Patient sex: F
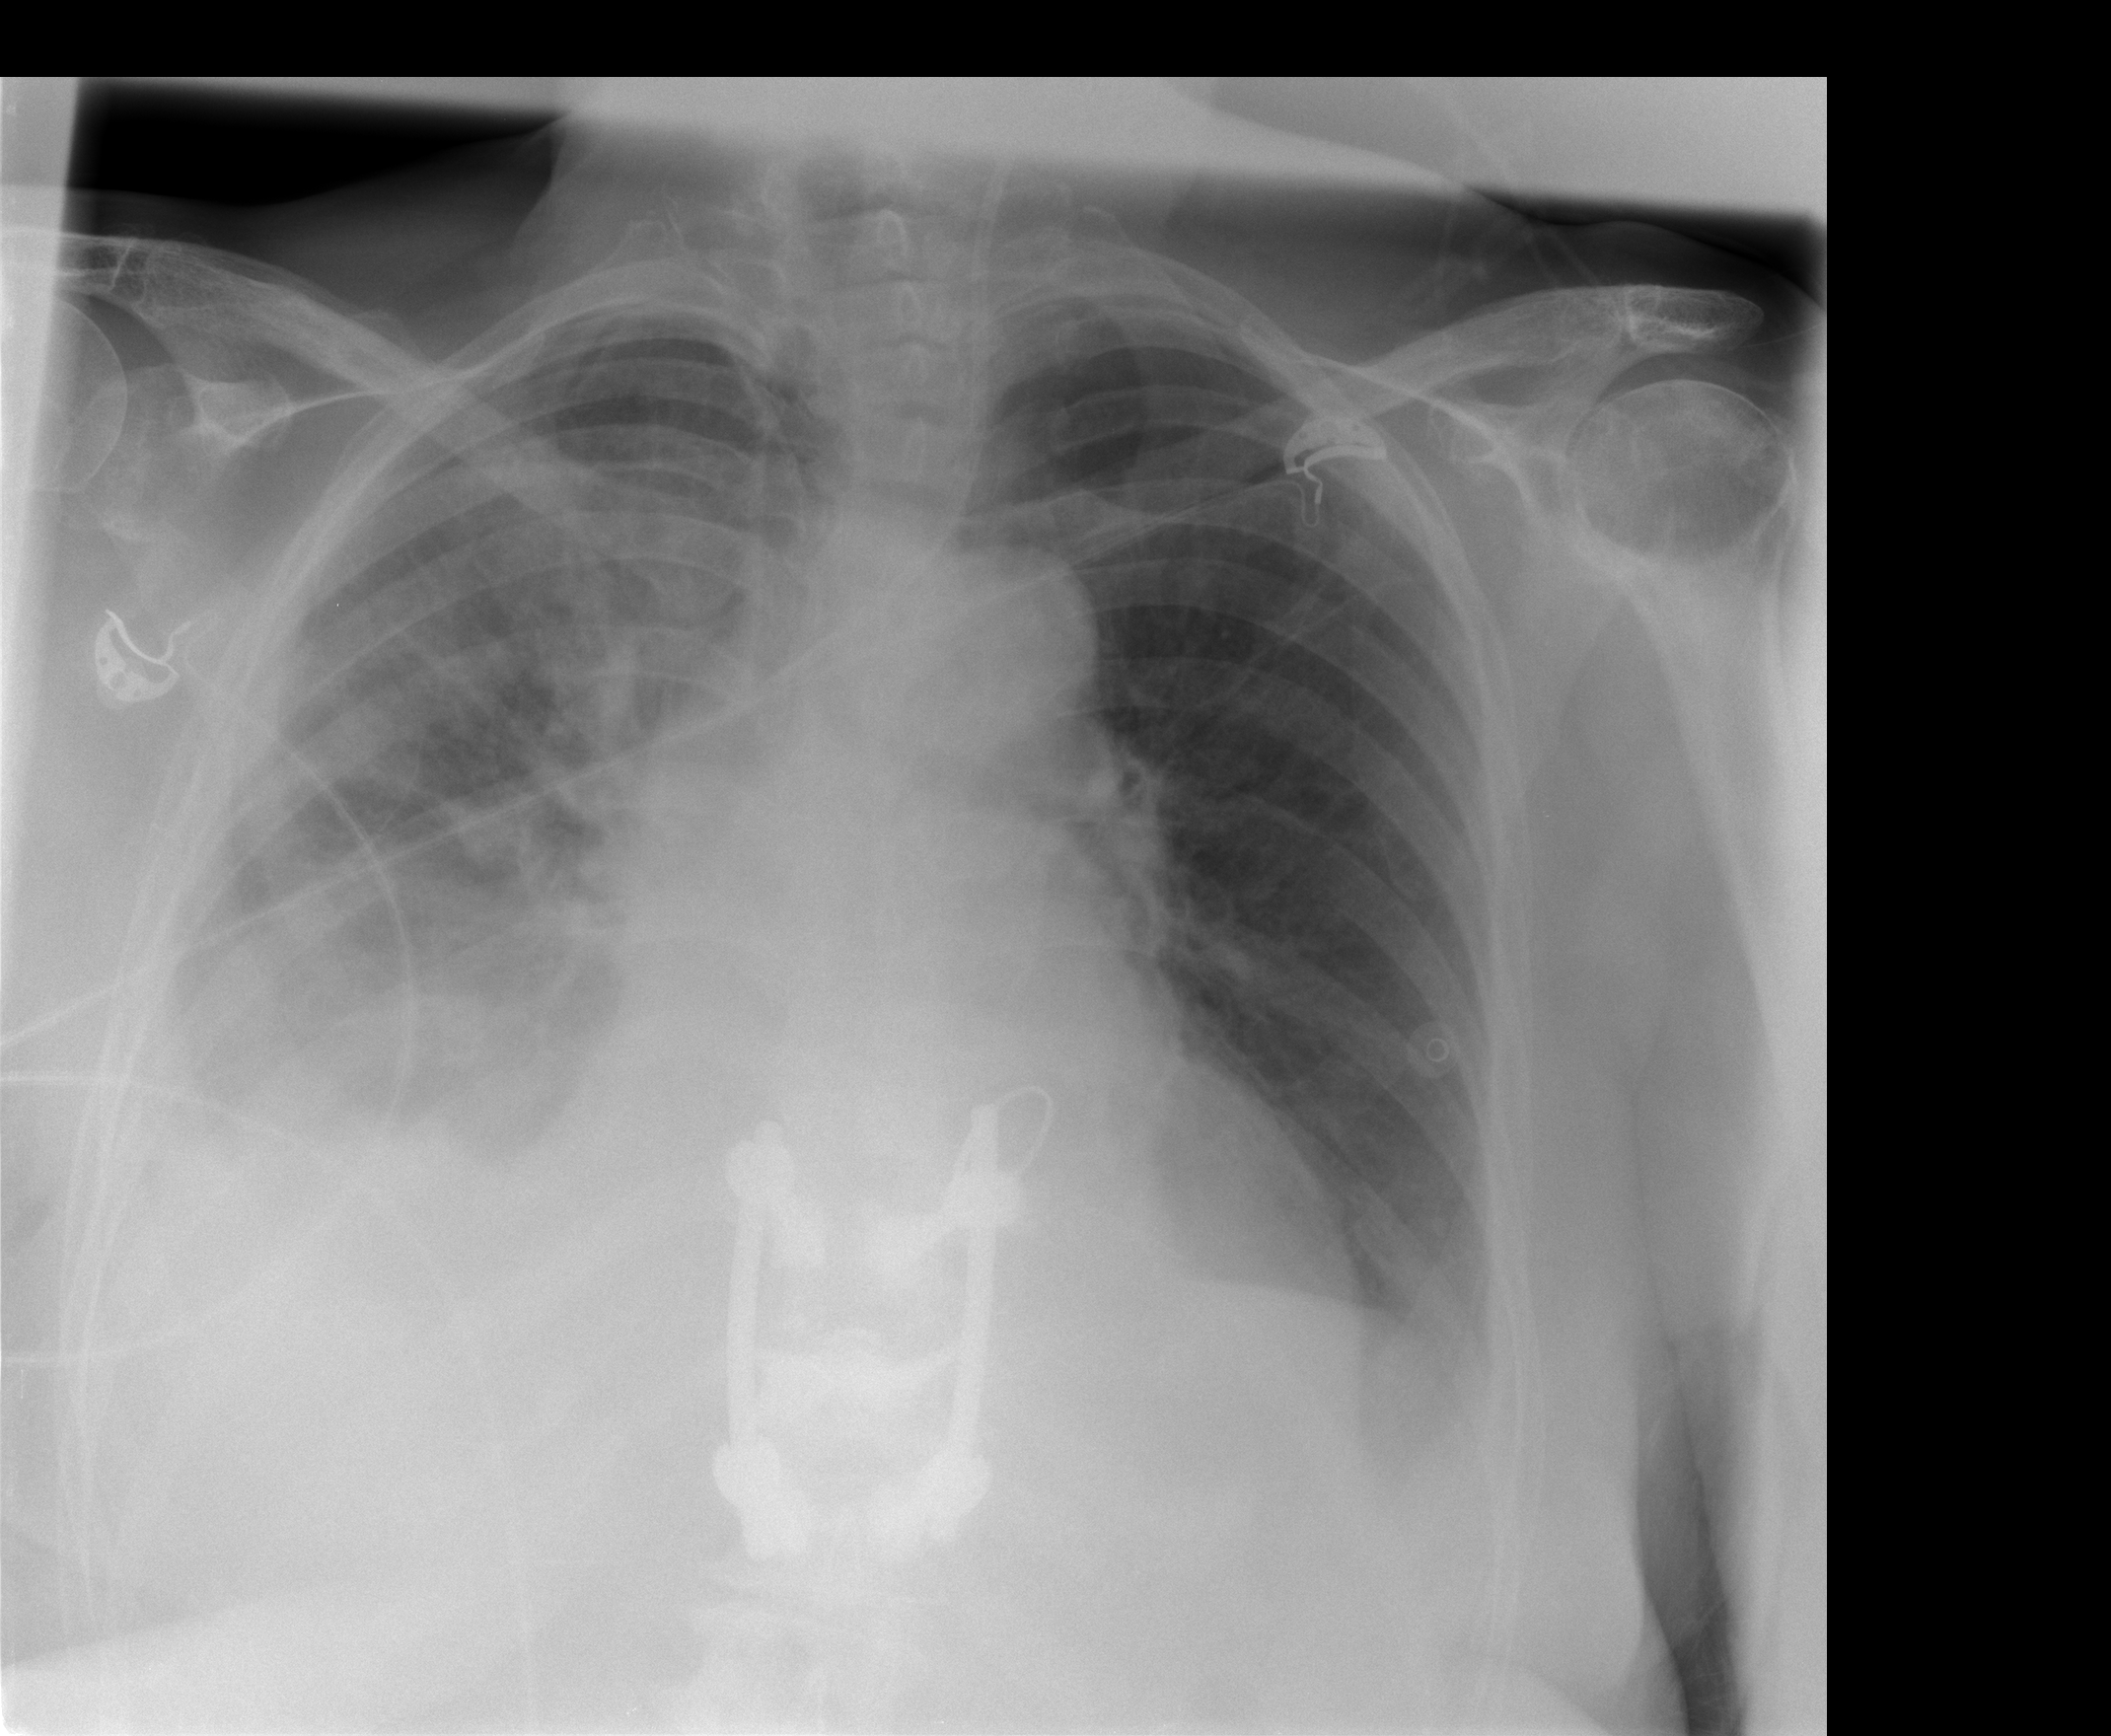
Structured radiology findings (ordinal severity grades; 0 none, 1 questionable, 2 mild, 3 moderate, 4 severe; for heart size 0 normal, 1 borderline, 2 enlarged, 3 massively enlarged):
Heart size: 1
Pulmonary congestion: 0
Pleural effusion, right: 3
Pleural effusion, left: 2
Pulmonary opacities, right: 2
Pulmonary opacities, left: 0
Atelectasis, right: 4
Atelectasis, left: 2